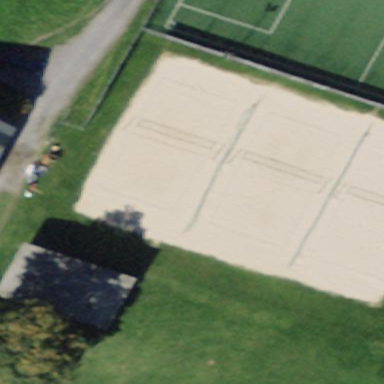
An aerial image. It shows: Beach volleyball pitch for leisure land.